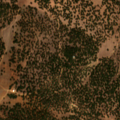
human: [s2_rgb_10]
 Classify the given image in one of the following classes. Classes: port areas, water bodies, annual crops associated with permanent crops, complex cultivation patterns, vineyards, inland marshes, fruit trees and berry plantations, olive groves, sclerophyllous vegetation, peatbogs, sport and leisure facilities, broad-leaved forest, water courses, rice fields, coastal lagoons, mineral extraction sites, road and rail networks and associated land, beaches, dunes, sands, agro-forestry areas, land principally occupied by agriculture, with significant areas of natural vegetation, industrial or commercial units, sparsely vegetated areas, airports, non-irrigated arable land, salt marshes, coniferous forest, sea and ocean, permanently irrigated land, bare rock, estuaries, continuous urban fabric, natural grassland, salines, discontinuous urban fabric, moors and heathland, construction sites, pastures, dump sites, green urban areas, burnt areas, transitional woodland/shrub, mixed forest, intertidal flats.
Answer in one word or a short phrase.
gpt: agro-forestry areas